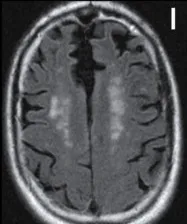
MRI at age 61 demonstrating severe atrophy of the cerebral hemispheres, cerebellum, and brainstem. FLAIR axial MRI, showing white matter signal hyperintensities.
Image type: radiology (mri)